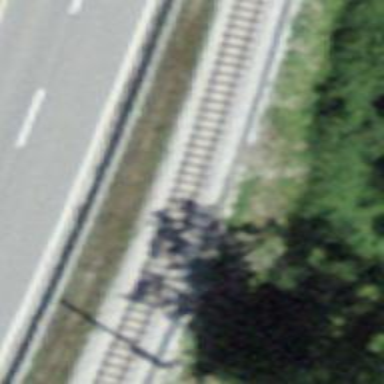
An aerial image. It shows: Narrow-gauge railway track electrified by contact line.